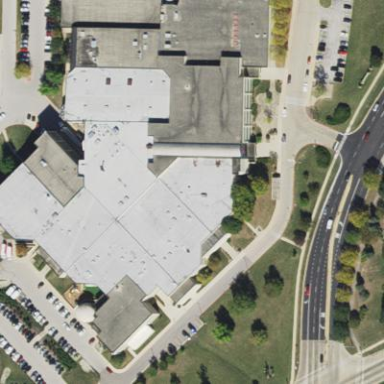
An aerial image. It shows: School building with gray roof and sea-green walls.